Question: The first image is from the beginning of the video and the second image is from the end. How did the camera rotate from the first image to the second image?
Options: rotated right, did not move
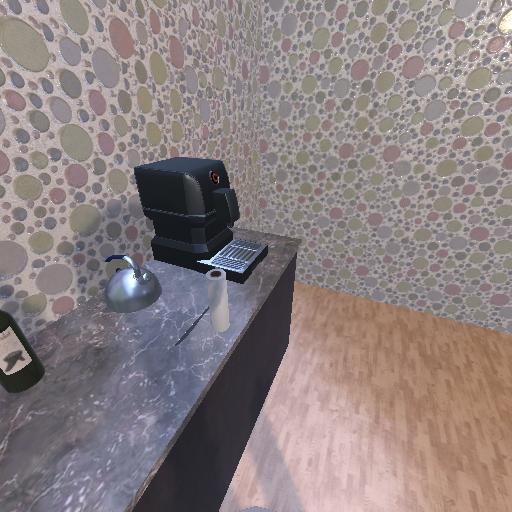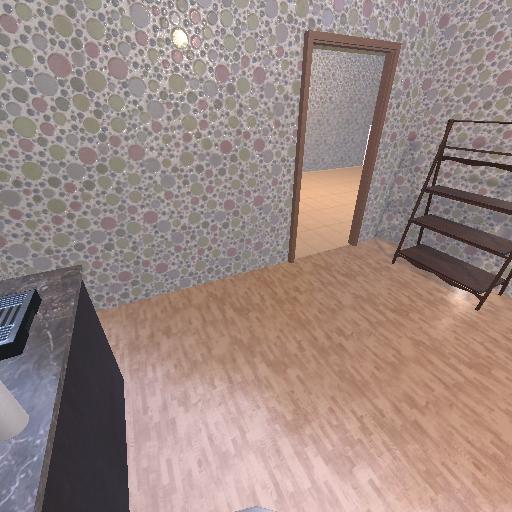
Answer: rotated right